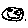
Label: smiley face